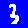
Digit: 3